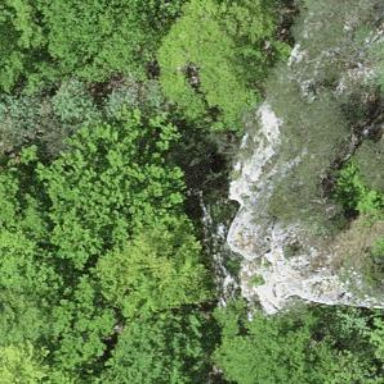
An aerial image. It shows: Natural cliff.